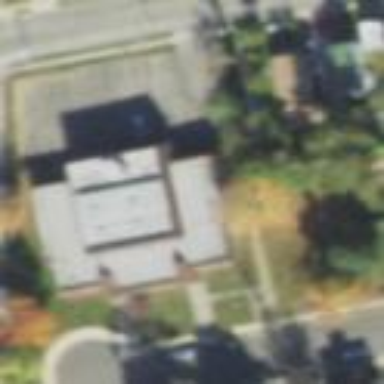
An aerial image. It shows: Community center.